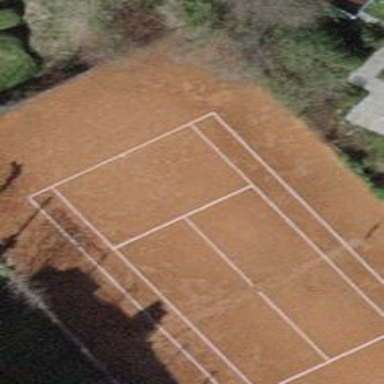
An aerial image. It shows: Clay tennis court in leisure land pitch.